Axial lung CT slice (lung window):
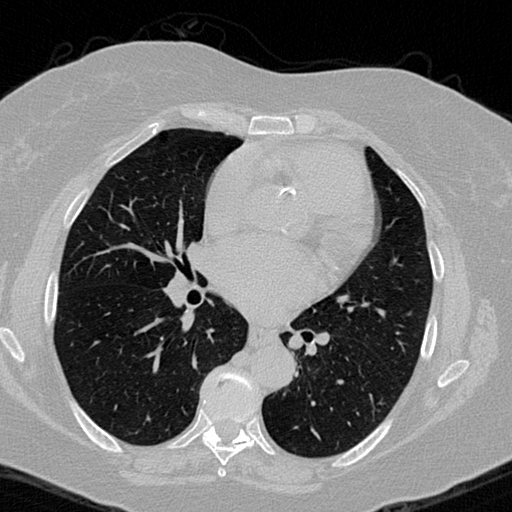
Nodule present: no